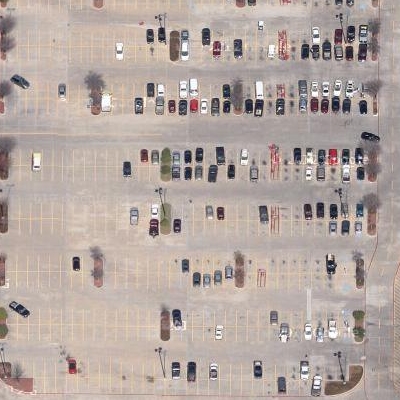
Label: gParking